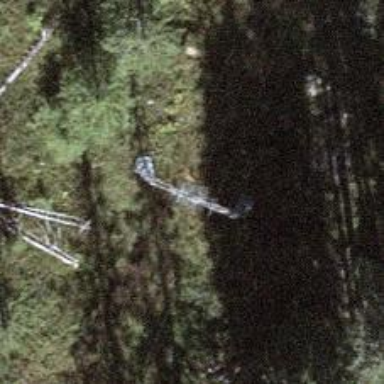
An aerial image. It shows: Pylon for aerialway.